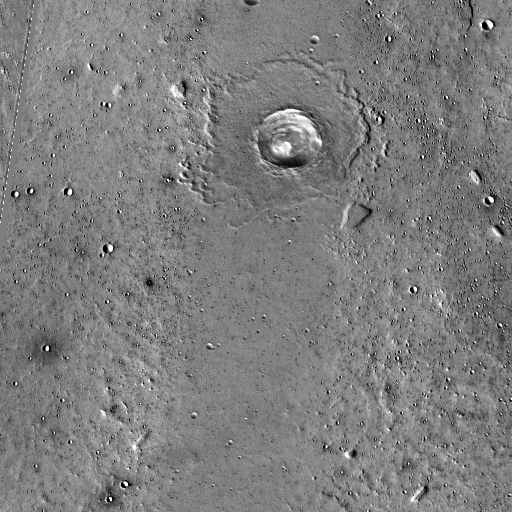
Crater classes present: Background, Other, Layered, Secondary